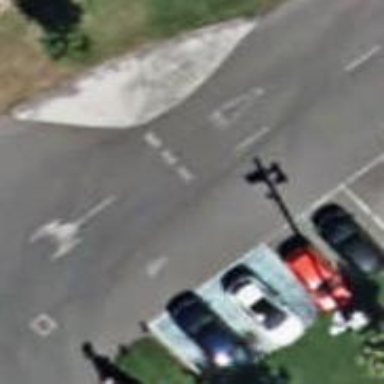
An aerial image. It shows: Road with "give way" sign.